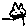
Label: cat